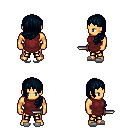
a pixel art fantasy rpg character, male body template, human, tanned skin, maroon tunic, gold greaves, raven left-swept hairstyle, white slippers, dagger, four views (front, back, left, right), 2x2 character sprite sheet, small pixel art, hard edges, no anti-aliasing